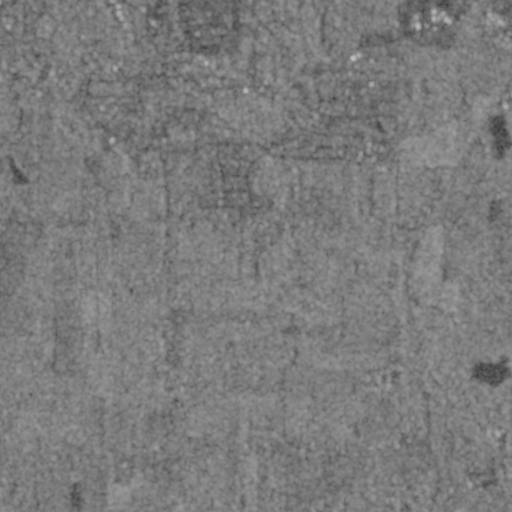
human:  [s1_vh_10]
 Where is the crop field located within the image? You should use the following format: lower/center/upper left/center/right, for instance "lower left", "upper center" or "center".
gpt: The crop field is located in the upper right of the image.
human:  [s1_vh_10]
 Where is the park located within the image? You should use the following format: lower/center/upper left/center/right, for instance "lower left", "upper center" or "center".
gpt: The park is located in the upper right of the image.
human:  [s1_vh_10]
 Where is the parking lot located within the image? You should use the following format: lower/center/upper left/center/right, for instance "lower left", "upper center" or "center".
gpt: The parking lot is located in the upper of the image.
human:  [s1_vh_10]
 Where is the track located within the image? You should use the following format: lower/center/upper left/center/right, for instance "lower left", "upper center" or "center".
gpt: The track is located in the upper center of the image.
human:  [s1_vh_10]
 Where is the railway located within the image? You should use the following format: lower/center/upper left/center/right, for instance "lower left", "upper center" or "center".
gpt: The railway is located in the right of the image.
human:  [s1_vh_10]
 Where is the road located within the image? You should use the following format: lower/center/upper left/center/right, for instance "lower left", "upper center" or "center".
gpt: There is no road in the image.

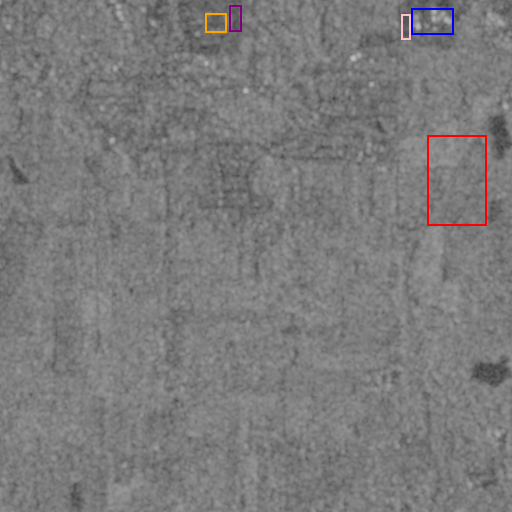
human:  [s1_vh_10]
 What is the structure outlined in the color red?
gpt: The structure outlined in red is a crop field.
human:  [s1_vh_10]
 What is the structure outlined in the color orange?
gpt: The structure outlined in orange is a park.
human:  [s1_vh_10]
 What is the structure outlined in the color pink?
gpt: The structure outlined in pink is a parking lot.
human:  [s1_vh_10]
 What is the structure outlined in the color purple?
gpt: The structure outlined in purple is a track.
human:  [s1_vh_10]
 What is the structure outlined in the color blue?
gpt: The structure outlined in blue is a building.
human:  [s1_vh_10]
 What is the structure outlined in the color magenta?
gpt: There is no magenta outline.